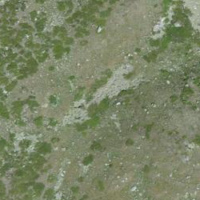
EUNIS habitat code: 26
Species observed at this site:
Marmota marmota